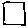
Label: square